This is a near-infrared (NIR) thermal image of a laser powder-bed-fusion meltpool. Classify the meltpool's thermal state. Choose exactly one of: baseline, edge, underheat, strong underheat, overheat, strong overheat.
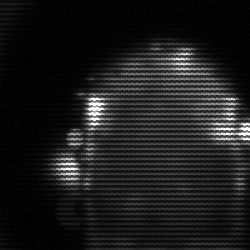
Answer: baseline